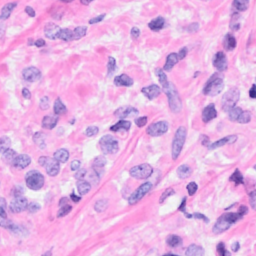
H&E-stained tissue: Breast